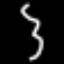
Label: squiggle